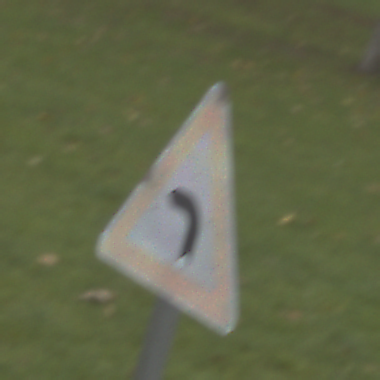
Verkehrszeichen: KurveLinks
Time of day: Midday
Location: Outdoor (Suburban)
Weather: Overcast
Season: NotSpecified
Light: Natural